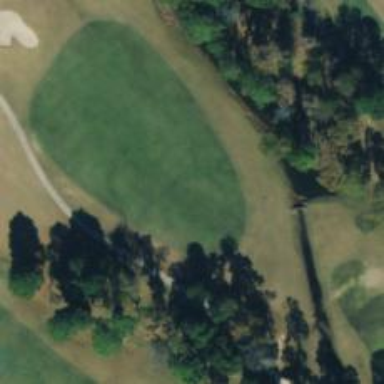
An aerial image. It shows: View of golf hole.